Question: I am invoking an AWS Lambda function locally using 'aws-sam cli' command and I have set the 'Timeout property to 900 seconds' but still it shows 'function timeout error'. However, when I was invoking this function in 'lambda handler' in AWS Console these 900 seconds were enough for the inferencing.
Please help me figure out a solution for this issue and what is the maximum limit I can go for Timeout?

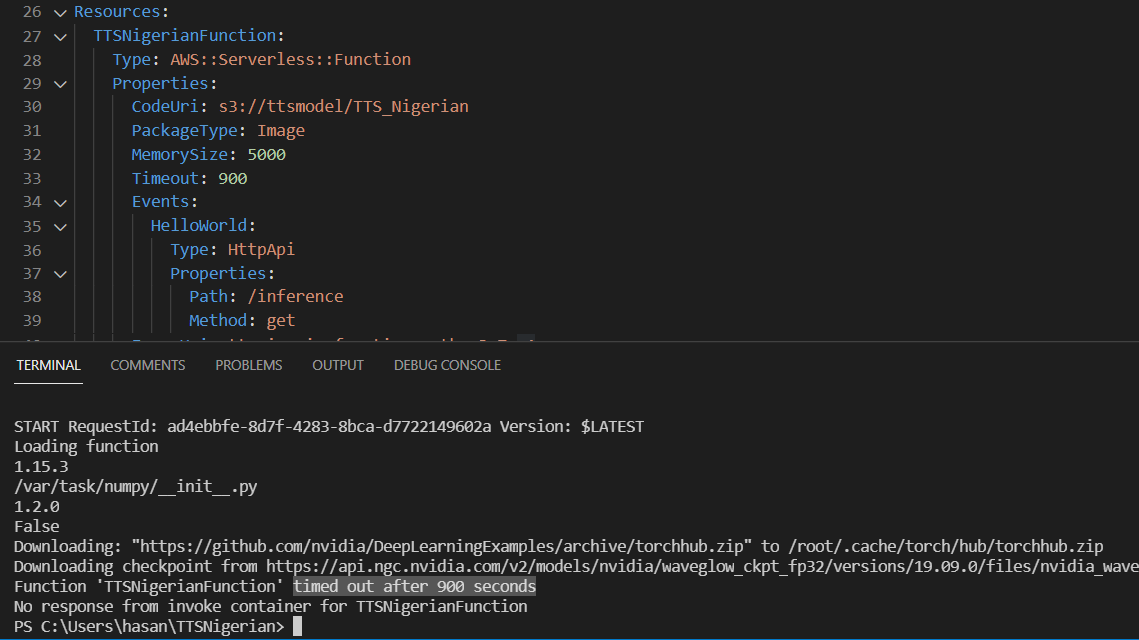
Answer: AWS Lambda functions (as at July 2021) can only run for a maximum of 15 minutes (which is 900 seconds).
Some people do 'interesting' things like:
- - <URL>
However, it would appear that your use-case is Machine Learning, which does not like to have operations stopped in the middle of processing. Therefore, .
Instead, I would recommend using , which will likely be lower-cost for your use-case. While spot instances might occasionally be terminated, your use-case can probably handle the need to re-run some processing if this happens.